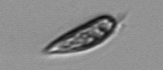
Label: Prorocentrum_triestinum